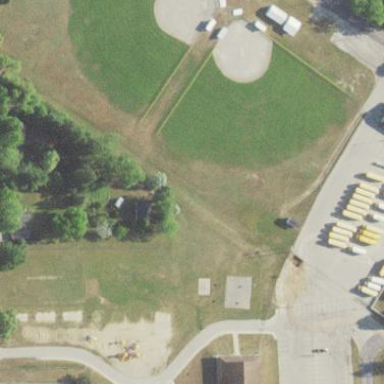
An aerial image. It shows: School.